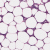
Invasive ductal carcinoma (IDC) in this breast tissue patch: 0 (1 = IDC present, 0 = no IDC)